Question: I want to update only selected row from my grid view when i press linked button but it is not working on my end .
Here is my Design Page
'''
<asp:GridView ID="grdCompanyUsers" runat="server"
DataKeyNames="id_company_user,nm_company_username"
AutoGenerateColumns="false" GridLines="None" CssClass="grid" AlternatingRowStyle-
BackColor="#DDE0EF" OnRowDataBound="grdCompanyUsers_DataBound">
<Columns>
<asp:TemplateField>
<EditItemTemplate>
<asp:ImageButton ID="imgbtnCancel" runat="server" CommandName="Cancel" ImageUrl="~/Images
/Cancel.jpg" ToolTip="Cancel" Height="20px" Width="20px" />
</EditItemTemplate>
<ItemTemplate>
<asp:Label ID="CompUserID" runat="server" Width="15"
Text='<%#Eval("id_company_user")%>'> </asp:Label>
</ItemTemplate>
</asp:TemplateField>
<asp:TemplateField>
<ItemTemplate>
<asp:Label ID="companyusername" runat="server" Width="51"
Text='<%#Eval("nm_company_username")%>'></asp:Label>
</ItemTemplate>
</asp:TemplateField>
<asp:TemplateField>
<ItemTemplate>
<asp:Label ID="compName" runat="server" Width="56" Text='<%#Eval("nm_company_name")%>'>
</asp:Label>
</ItemTemplate>
</asp:TemplateField>
<asp:TemplateField>
<ItemTemplate>
<asp:Label ID="compDesc" runat="server" Width="129" Text='<%#Eval("nm_company_desc")%>'>
</asp:Label>
</ItemTemplate>
</asp:TemplateField>
<asp:TemplateField>
<ItemTemplate>
<asp:Label ID="compEmail" runat="server" Width="103px"
Text='<%#Eval("nm_company_email_address")%>'></asp:Label>
</ItemTemplate>
</asp:TemplateField>
<asp:TemplateField>
<ItemTemplate>
<asp:Label ID="compAddress" runat="server" Width="153px"
Text='<%#Eval("nm_company_address")%>'></asp:Label>
</ItemTemplate>
</asp:TemplateField>
<asp:TemplateField>
<ItemTemplate>
<asp:CheckBox ID="chkBoxStatus" runat="server" Width="15px" Enabled="false"
Text='<%#Eval("ind_active")%>'>
</asp:CheckBox>
</ItemTemplate>
</asp:TemplateField>
<asp:TemplateField>
<ItemTemplate>
<asp:LinkButton ID="btnEdit" runat="server" Font-Underline="false"
CommandArgument='<%#Eval ("id_company_user")%>'
OnClick="btnEdit_Click">Edit</asp:LinkButton>
</ItemTemplate>
</asp:TemplateField>
<asp:TemplateField>
<ItemTemplate>
<asp:LinkButton runat="server" ID="lnkDeny" Font-Underline="false" CommandName="Deny"
CommandArgument='<%# Eval("id_company_user") %>'
OnClick="btnDeny_Click">Deny</asp:LinkButton>
</ItemTemplate>
</asp:TemplateField>
</Columns>
</asp:GridView>
'''
Here is my code behind the aspx page
'''
protected void btnEdit_Click(object sender, EventArgs e)
{
LinkButton btn = (LinkButton)sender;
GridViewRow row = (GridViewRow)btn.NamingContainer;
int i = Convert.ToInt32(row.RowIndex);
_connString = ConfigurationManager.AppSettings["connString"];
using (SqlConnection conn = new SqlConnection(_connString))
{
conn.Open();
SqlCommand cmd = new SqlCommand("update ref_registration_company_user
set ind_active=1 where id_company_user=id_company_user", conn);
cmd.ExecuteNonQuery();
conn.Close();
}
}
'''
Here is Design View :

I just want that only selected row should be affected in database.
I will be thank full for help.
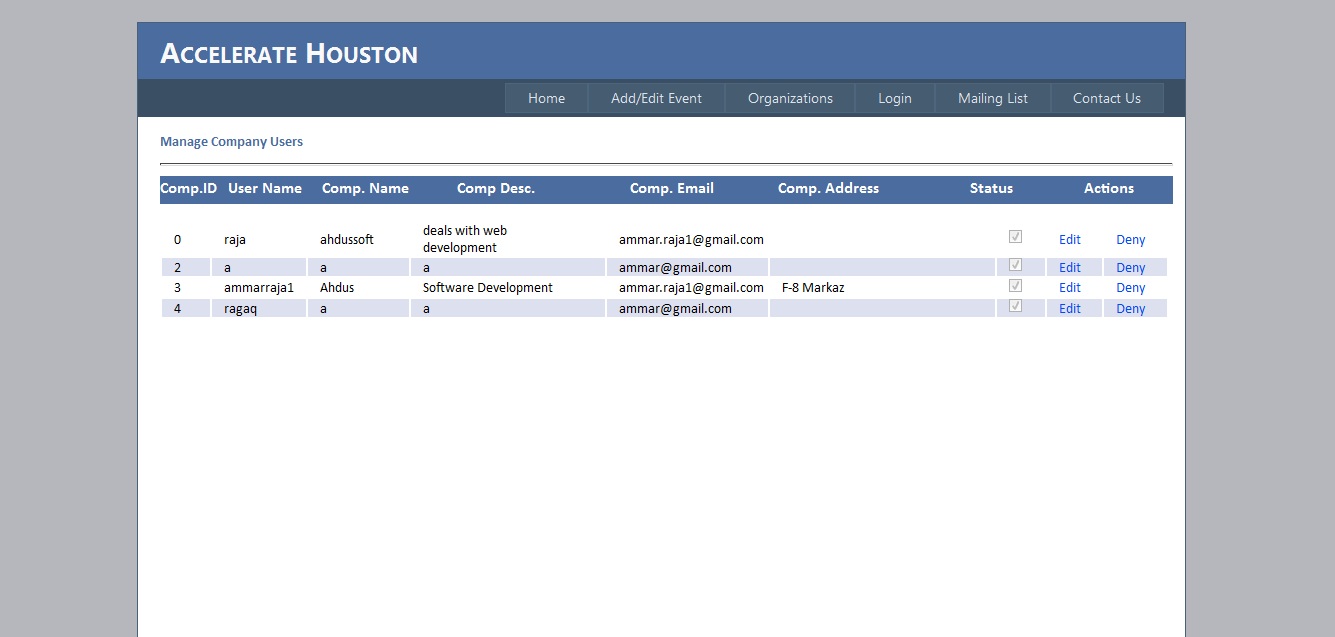
Answer: you need to set the 'id_company_user' value in your sql statement. use parameters as below.
'''
SqlCommand cmd = new SqlCommand("update ref_registration_company_user set ind_active=1 where id_company_user=@id_company_user", conn);
cmd.Parameters.AddWithValue("@id_company_user", id);
'''
you need to get current row 'id_company_user' value check below SO question and answer, you can use
'OnRowCommand' of GridView and 'CommandArgument' property
<URL>
'''
<asp:GridView ID="grdCompanyUsers" runat="server" DataKeyNames="id_company_user,nm_company_username" AutoGenerateColumns="false" GridLines="None" CssClass="grid" AlternatingRowStyle-BackColor="#DDE0EF" OnRowDataBound="grdCompanyUsers_DataBound"
OnRowCommand="myGridView_RowCommand">
<Columns>
<asp:TemplateField>
<ItemTemplate>
<asp:LinkButton ID="btnEdit" runat="server" Font-Underline="false" CommandArgument='<%#Eval ("id_company_user")%>' CommandName="Edit">Edit</asp:LinkButton>
</ItemTemplate>
</asp:TemplateField>
</Columns>
</asp:GridView>
'''
code-behind:
'''
protected void myGridView_RowCommand(object sender, GridViewCommandEventArgs e)
{
var id= int.Parse(e.CommandArgument);
_connString = ConfigurationManager.AppSettings["connString"];
using (SqlConnection conn = new SqlConnection(_connString))
{
conn.Open();
using(SqlCommand cmd = new SqlCommand("update ref_registration_company_user set ind_active=1 where id_company_user=id_company_user", conn))
{
cmd.Parameters.AddWithValue("@id_company_user", id);
cmd.ExecuteNonQuery();
}
}
}
'''